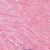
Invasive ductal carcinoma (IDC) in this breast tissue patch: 0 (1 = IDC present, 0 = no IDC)